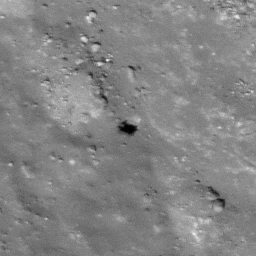
Pit: Tharp 4
Host crater: Tharp
Host type: impact_melt
Lunar coordinates: latitude -30.606, longitude 145.706